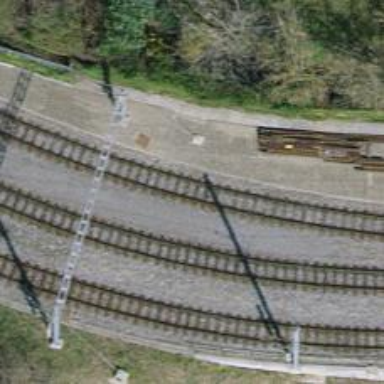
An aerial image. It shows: Narrow-gauge railway yard with electrified tracks featuring contact line.